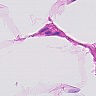
Metastatic tissue present: no